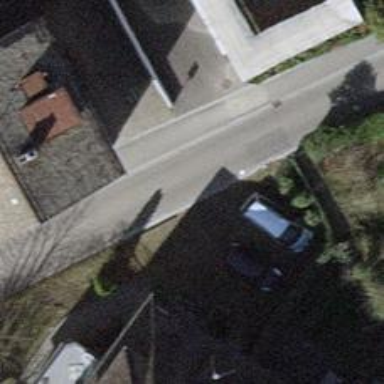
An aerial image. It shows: Residential road with asphalt surface.